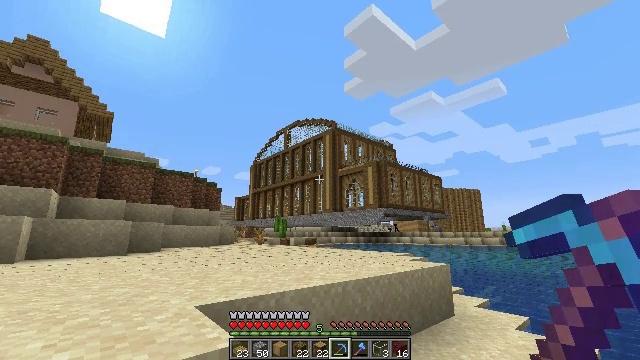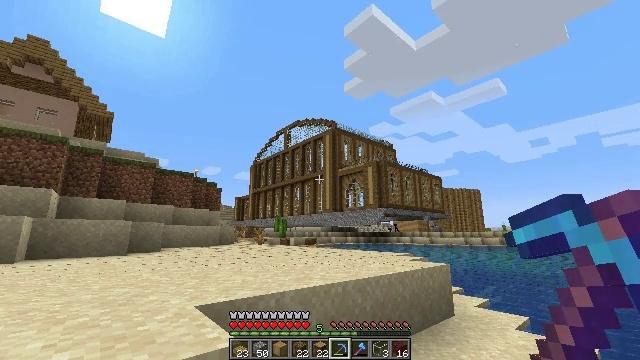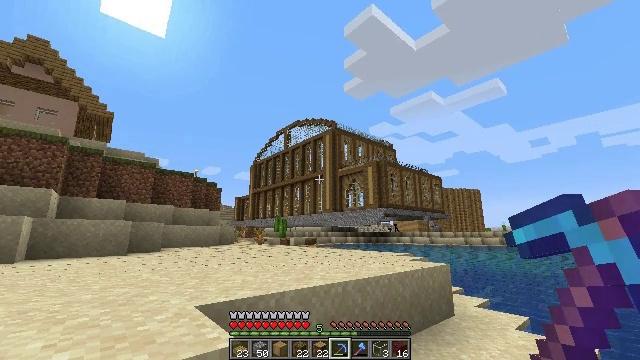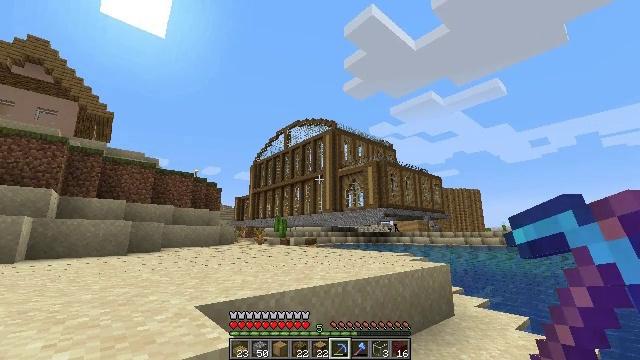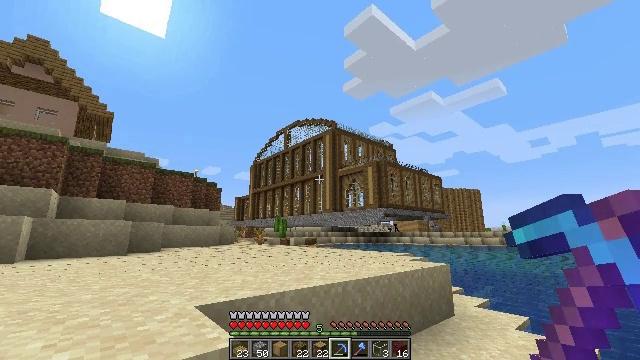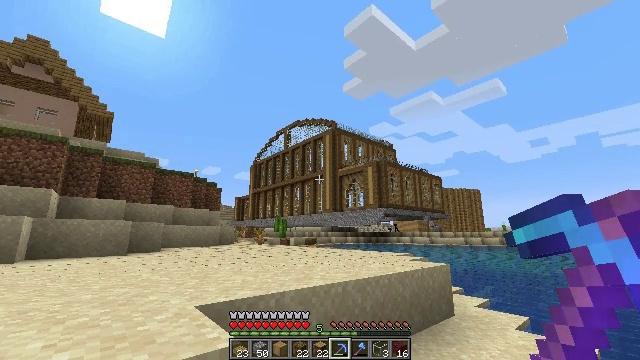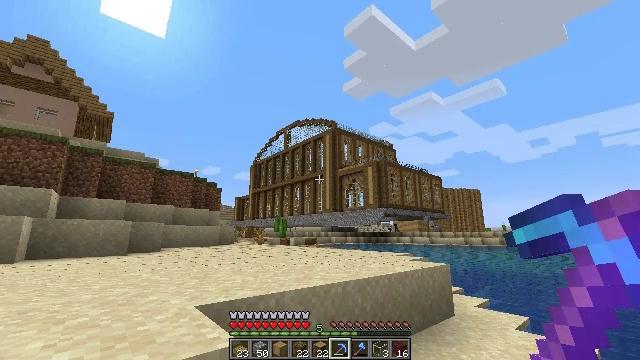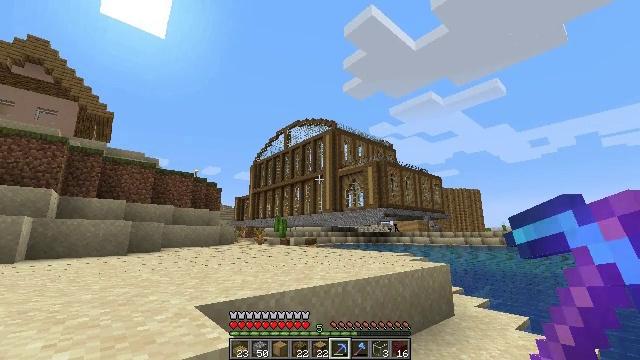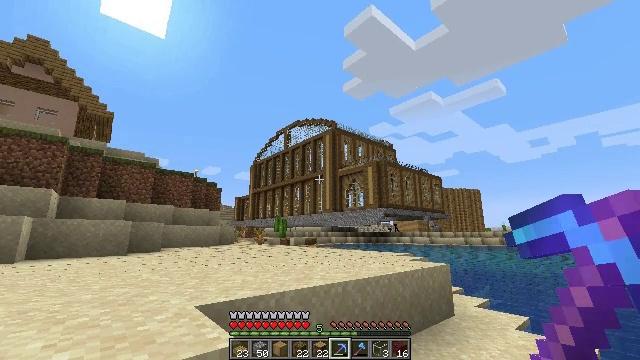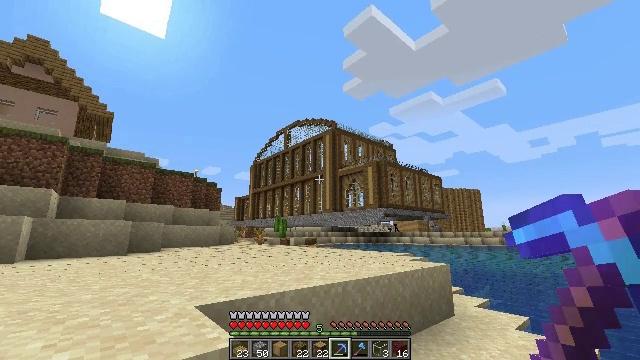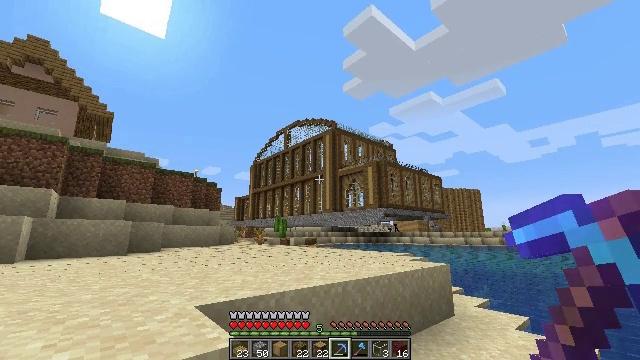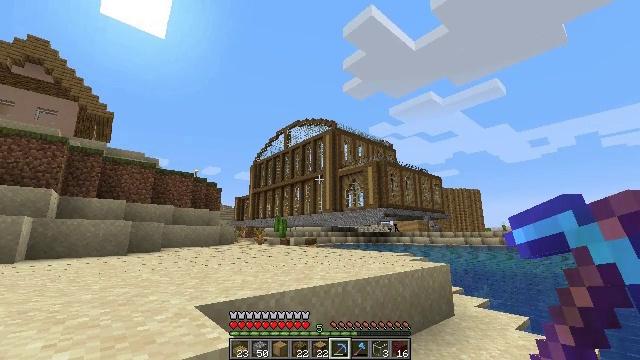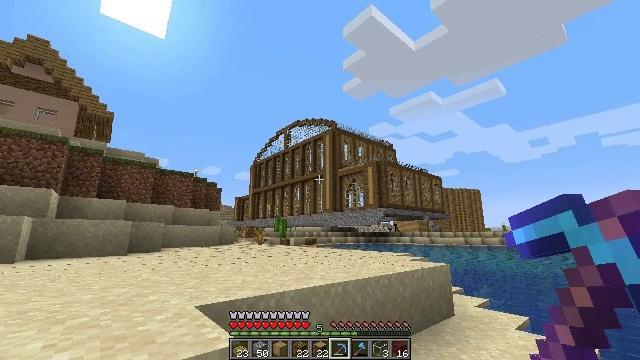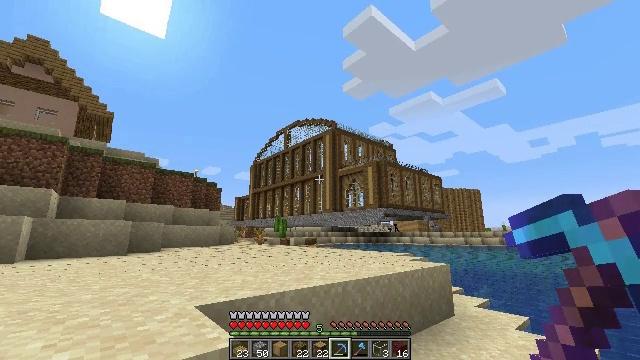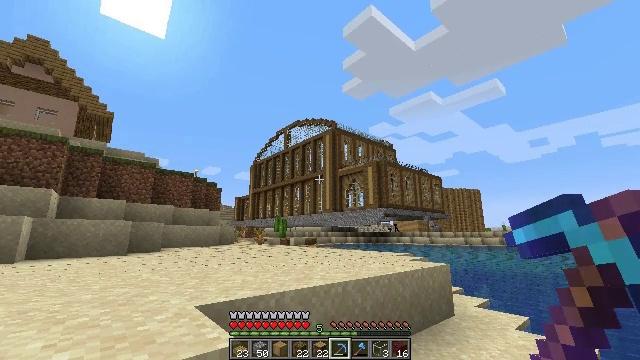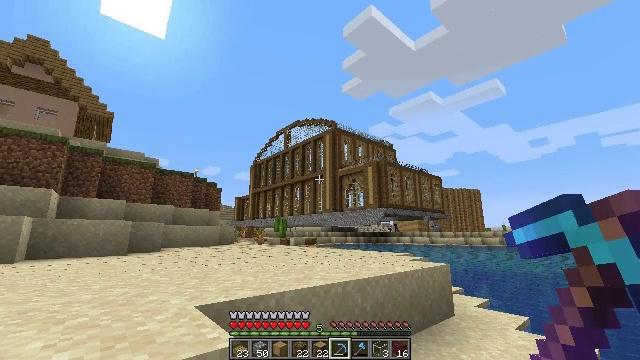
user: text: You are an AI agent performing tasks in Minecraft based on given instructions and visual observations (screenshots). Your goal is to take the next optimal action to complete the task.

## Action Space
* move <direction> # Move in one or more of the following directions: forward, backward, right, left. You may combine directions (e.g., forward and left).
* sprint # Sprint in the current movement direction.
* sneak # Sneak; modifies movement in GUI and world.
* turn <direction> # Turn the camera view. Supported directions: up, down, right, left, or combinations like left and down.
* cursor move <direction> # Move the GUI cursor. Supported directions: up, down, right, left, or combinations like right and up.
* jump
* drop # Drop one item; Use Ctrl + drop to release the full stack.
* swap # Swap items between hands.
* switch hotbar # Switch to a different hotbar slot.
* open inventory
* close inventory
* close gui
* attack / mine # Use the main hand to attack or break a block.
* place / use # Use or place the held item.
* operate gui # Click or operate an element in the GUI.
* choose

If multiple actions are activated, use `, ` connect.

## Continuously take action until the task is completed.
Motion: motion action
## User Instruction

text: Gather potatoes by left-clicking.
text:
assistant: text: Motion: no_op
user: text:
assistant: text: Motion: no_op
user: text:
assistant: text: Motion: no_op
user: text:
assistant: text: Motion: no_op
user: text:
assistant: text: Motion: no_op
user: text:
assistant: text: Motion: no_op
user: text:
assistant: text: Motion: no_op
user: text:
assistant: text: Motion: no_op
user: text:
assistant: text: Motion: no_op
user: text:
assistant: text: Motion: no_op
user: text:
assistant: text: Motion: no_op
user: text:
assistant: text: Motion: no_op
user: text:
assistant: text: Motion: no_op
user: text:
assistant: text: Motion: no_op
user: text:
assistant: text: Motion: no_op
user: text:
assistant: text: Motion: no_op
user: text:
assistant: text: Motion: no_op
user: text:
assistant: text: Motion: no_op
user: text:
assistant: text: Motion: no_op
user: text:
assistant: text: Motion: no_op
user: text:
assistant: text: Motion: no_op
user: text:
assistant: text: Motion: no_op
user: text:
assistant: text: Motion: no_op
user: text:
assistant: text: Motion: no_op
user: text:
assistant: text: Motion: no_op
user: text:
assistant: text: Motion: no_op
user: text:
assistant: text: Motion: no_op
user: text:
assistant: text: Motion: no_op
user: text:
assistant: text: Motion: no_op
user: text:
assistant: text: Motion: no_op